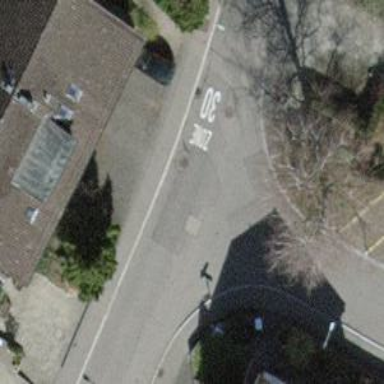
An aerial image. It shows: Residential road with asphalt surface and sidewalks on both sides.